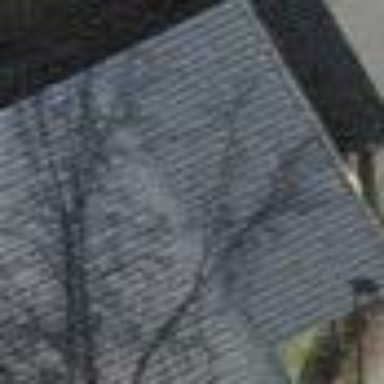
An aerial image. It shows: View of roof of building.